Current action and preconditions to check: trajectory_clear

Your task: For each precondition in the list above, predict whether it will hold at this action.

Consider the current scene as observed from the mobile robot's camera, and analyze the predicted future states of all dynamic agents (e.g., people, animals, vehicles, or any moving entities) within the NEXT SECOND.

IMPORTANT: Only answer "very likely" if you are absolutely certain—based on strong, clear evidence—that a dynamic agent will violate the precondition in the predicted future state. Do NOT answer "very likely" for unlikely, ambiguous, or low-probability risks.

Ask yourself for each precondition: Is there a high probability, with clear and convincing evidence, that the predicted future states of any dynamic agent will interfere with the predicted future state of the currently executing action within the NEXT SECOND, causing that precondition to fail?

Assess the risk level based on these predictions. Use "likely" or "very likely" if motions create a clear risk of interference.

Use "neutral" or "improbable" if agents are nearby but their predicted paths are clearly diverging or non-conflicting.

Failure Risk Categories: "very improbable", "improbable", "neutral", "likely", "very likely"

Answer Format: Output ONLY the probability_of_failure value from these categories: "very improbable", "improbable", "neutral", "likely", "very likely"

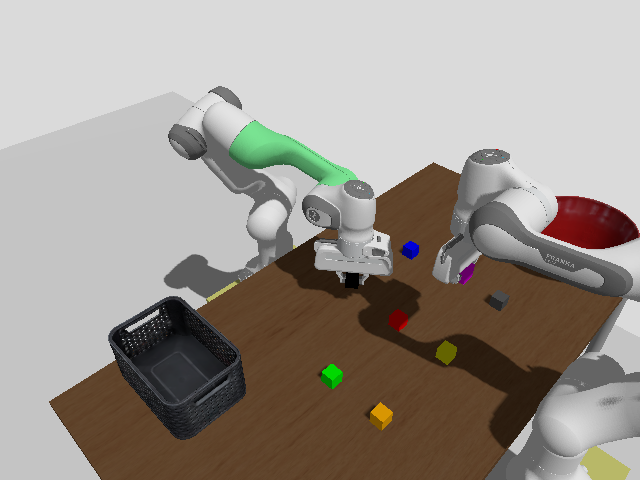

Answer: very improbable